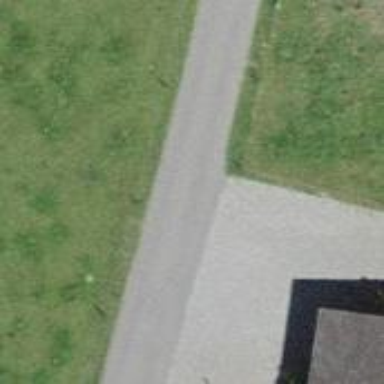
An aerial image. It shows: Unclassified road with asphalt surface.